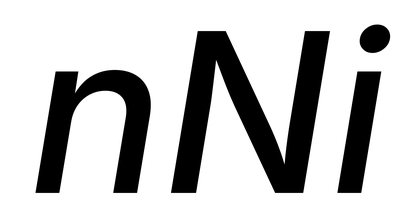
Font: Inter-Italic_Medium_Italic